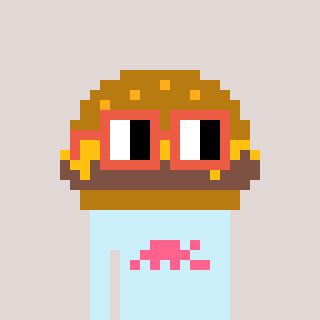
a pixel art character with square orange glasses, a burger-shaped head and a cold-colored body on a warm background